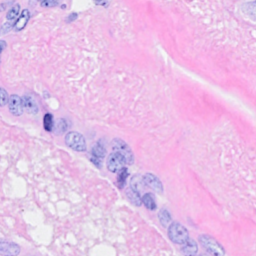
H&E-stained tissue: Breast